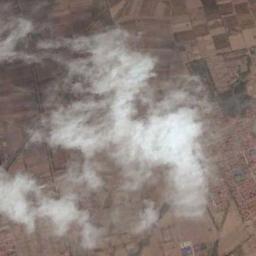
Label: cloud